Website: macys
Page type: billing-address
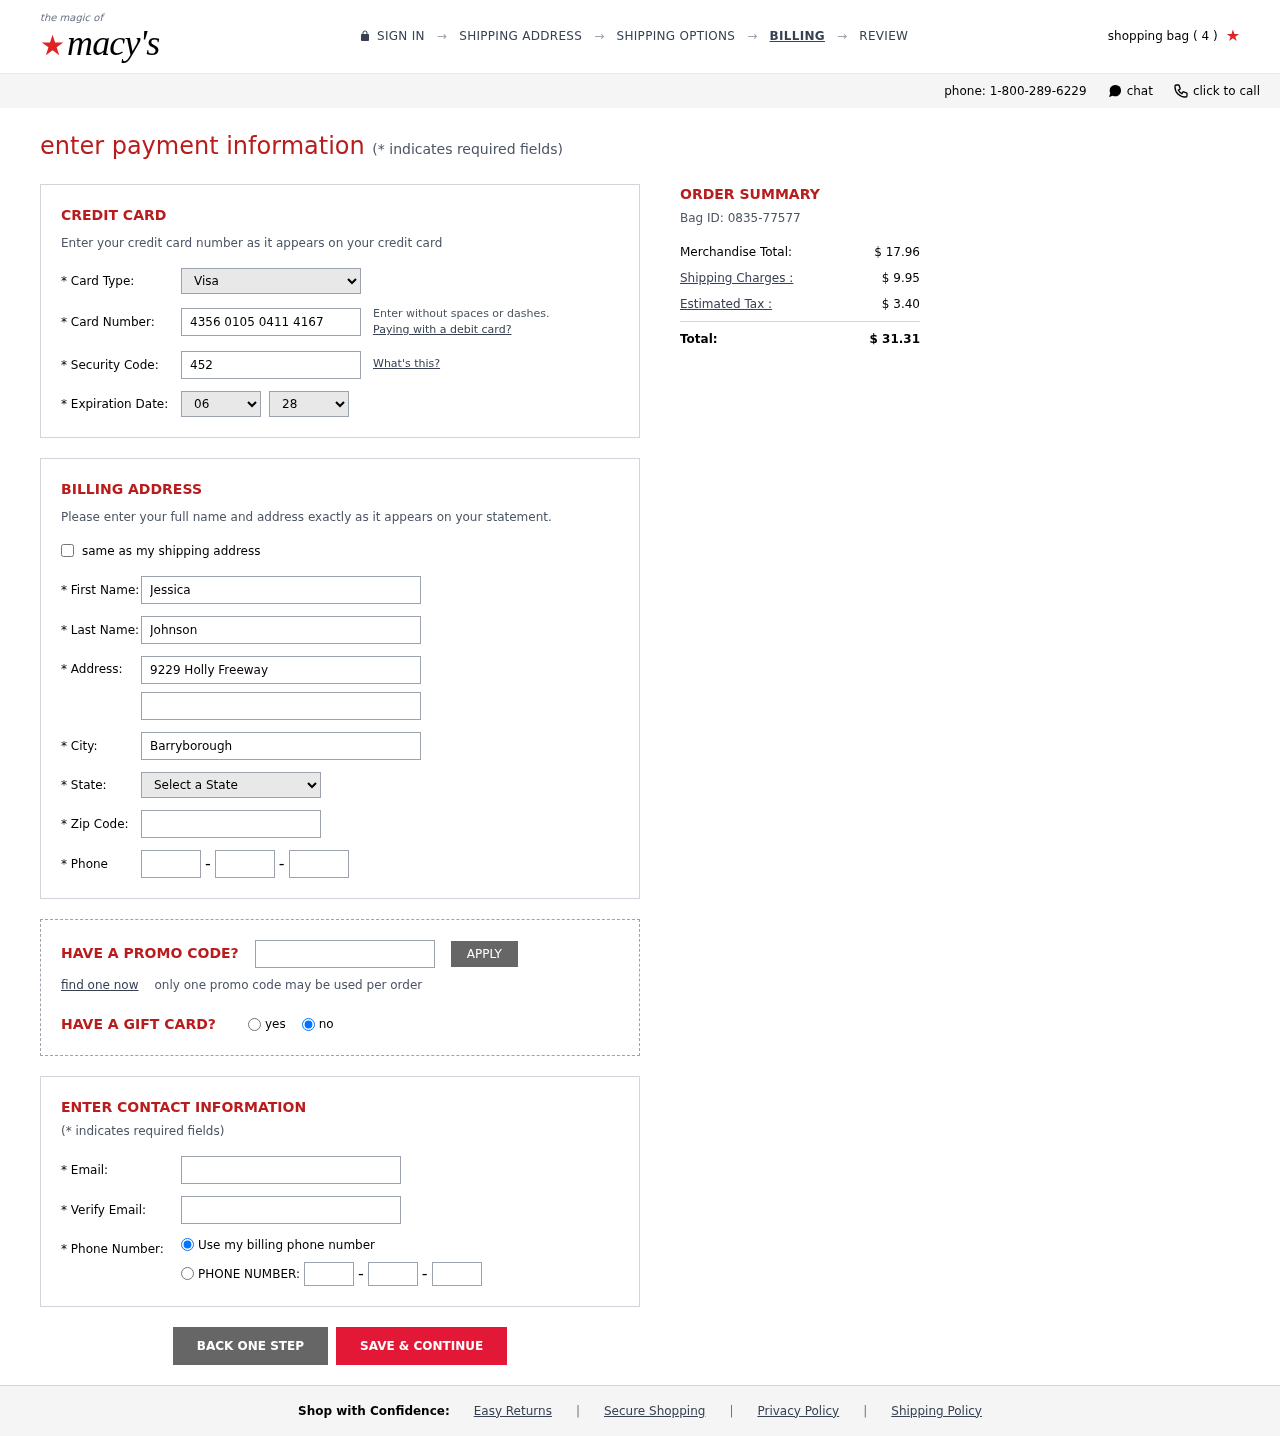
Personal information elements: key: PII_CARD_CVV
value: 452
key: PII_CARD_EXPIRY_MONTH
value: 06
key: PII_CARD_EXPIRY_YEAR
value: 28
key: PII_CARD_NUMBER
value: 4356 0105 0411 4167
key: PII_CARD_TYPE
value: Visa
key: PII_CITY
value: Barryborough
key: PII_EMAIL
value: jessica_johnson@yahoo.com
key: PII_FIRSTNAME
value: Jessica
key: PII_LASTNAME
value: Johnson
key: PII_PHONE_AREA
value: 893
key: PII_PHONE_PREFIX
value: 884
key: PII_PHONE_SUFFIX
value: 7905
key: PII_POSTCODE
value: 36316
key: PII_STATE_ABBR
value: AL
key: PII_STREET
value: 9229 Holly Freeway
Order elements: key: ORDER_NUM_ITEMS
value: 4
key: ORDER_ID
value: Bag ID: 0835-77577
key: ORDER_SUBTOTAL
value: $ 17.96
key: ORDER_SHIPPING_COST
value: $ 9.95
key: ORDER_TAX
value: $ 3.40
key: ORDER_TOTAL
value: $ 31.31